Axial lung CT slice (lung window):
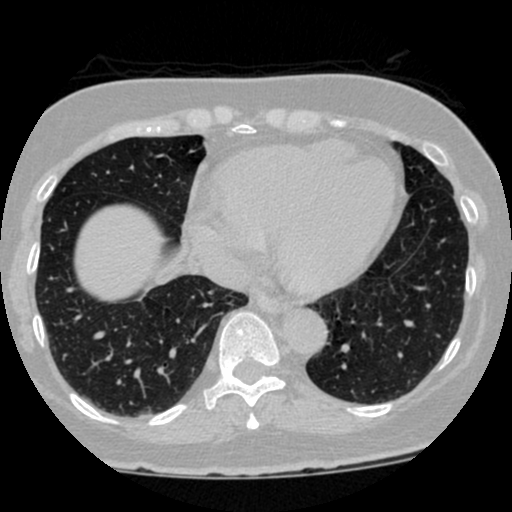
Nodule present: no